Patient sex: F
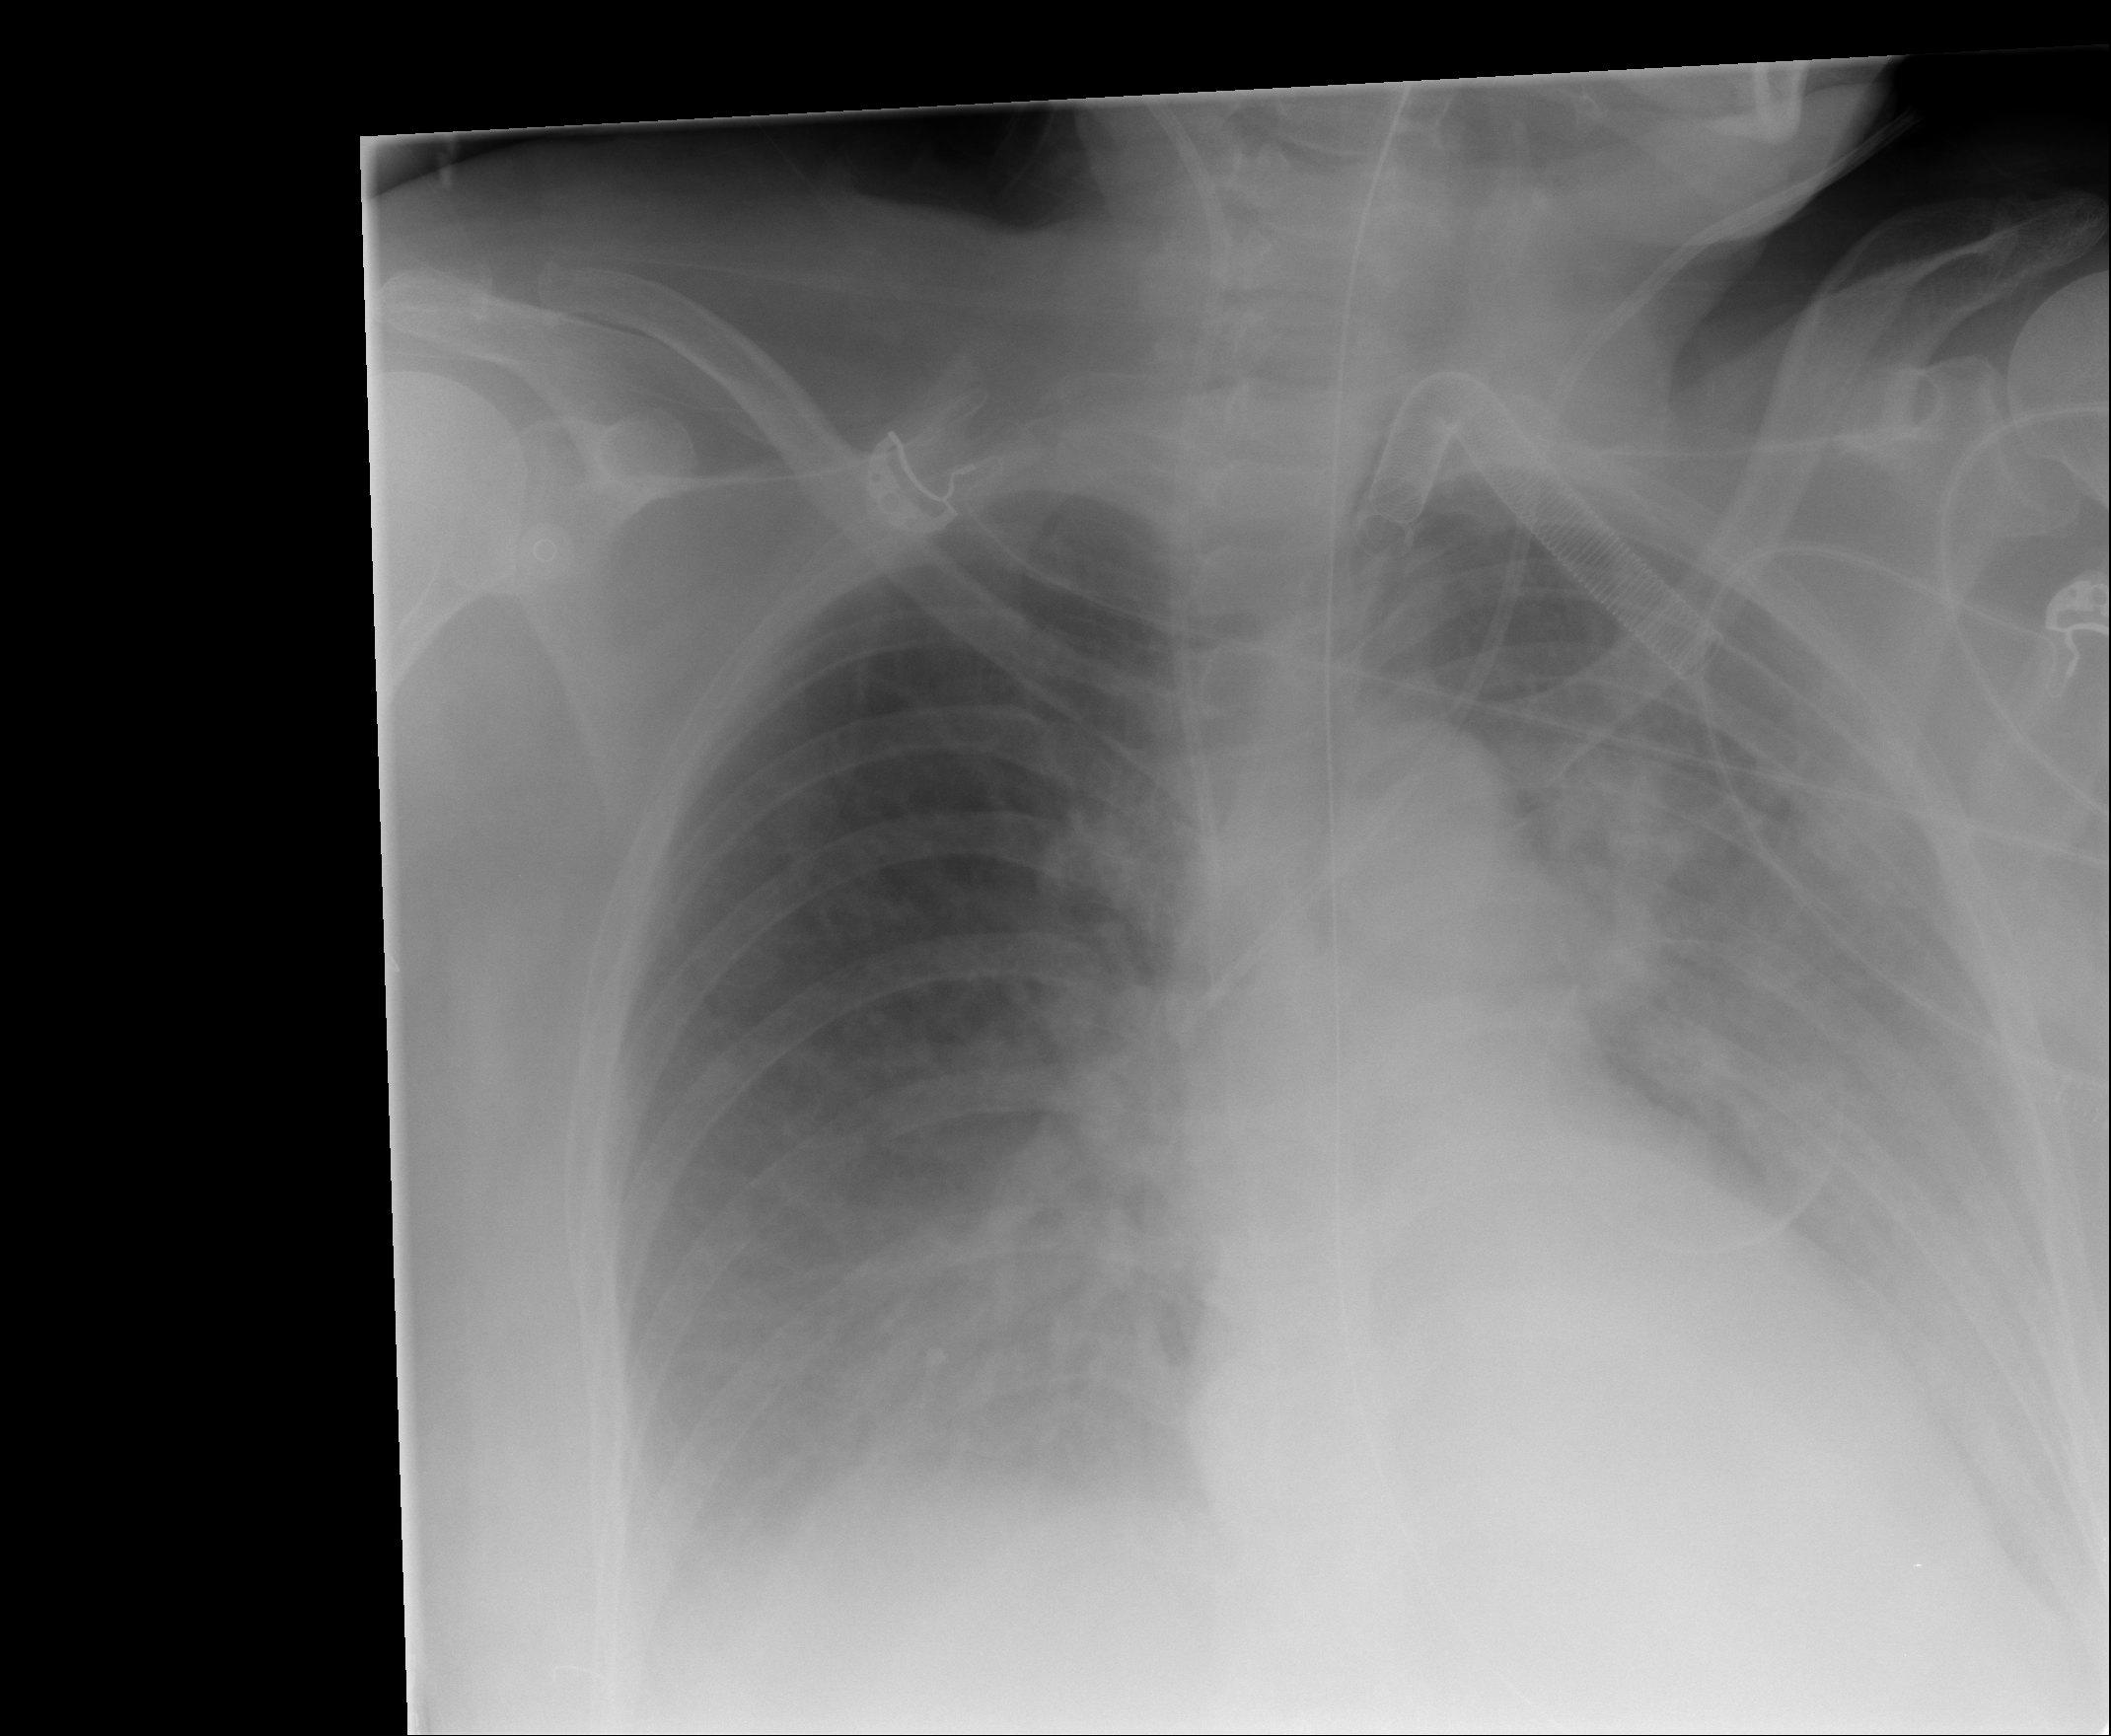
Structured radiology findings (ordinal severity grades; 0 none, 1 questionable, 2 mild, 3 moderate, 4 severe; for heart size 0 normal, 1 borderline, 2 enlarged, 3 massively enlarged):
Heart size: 0
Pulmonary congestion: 3
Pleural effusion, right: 2
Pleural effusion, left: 2
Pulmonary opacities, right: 2
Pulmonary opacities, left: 2
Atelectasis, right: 2
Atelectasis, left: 2